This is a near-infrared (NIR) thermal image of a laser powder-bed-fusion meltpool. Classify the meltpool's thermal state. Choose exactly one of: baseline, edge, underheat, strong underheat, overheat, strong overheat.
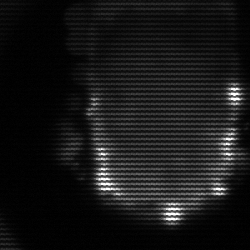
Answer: baseline